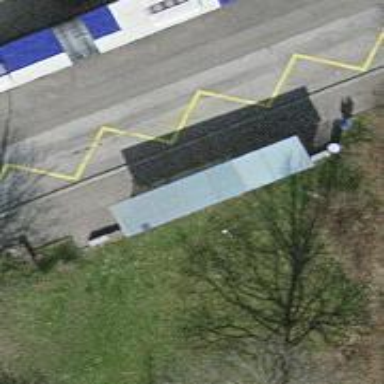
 serving as platform for public transportation."